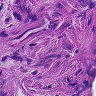
Metastatic tissue present: yes